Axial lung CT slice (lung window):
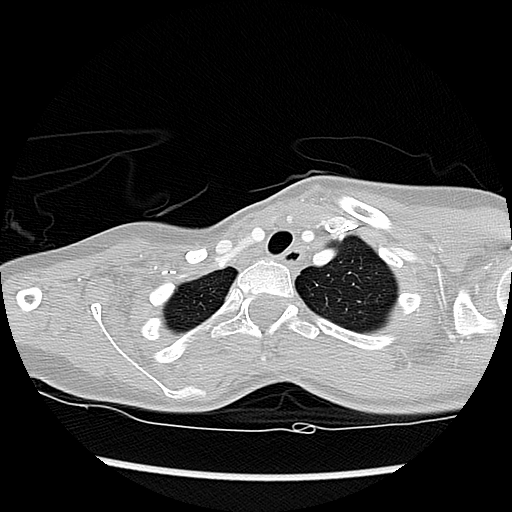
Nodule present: no